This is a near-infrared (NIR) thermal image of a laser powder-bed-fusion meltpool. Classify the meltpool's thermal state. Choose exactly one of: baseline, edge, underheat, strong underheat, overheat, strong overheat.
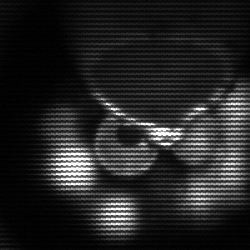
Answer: edge